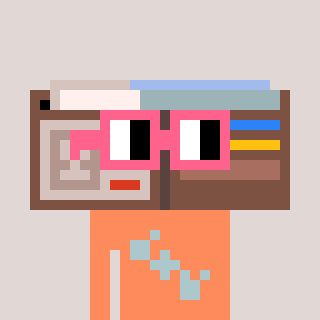
a pixel art character with square pink glasses, a wallet-shaped head and a peachy-colored body on a warm background